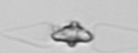
Label: Chaetoceros_didymus